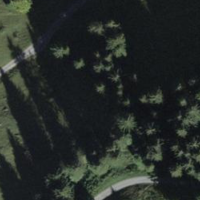
EUNIS habitat code: 44
Species observed at this site:
Caltha palustris